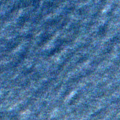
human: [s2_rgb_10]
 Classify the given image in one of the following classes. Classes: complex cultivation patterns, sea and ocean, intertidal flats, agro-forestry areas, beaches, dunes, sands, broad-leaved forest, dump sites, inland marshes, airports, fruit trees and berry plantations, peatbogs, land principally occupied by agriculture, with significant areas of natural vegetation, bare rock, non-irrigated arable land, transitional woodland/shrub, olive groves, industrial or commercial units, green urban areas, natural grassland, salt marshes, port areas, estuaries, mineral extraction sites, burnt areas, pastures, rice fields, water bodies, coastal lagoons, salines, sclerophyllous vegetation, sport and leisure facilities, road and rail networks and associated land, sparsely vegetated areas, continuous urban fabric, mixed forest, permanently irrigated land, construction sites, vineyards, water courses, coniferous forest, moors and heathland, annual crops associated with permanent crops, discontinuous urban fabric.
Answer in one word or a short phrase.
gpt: sea and ocean